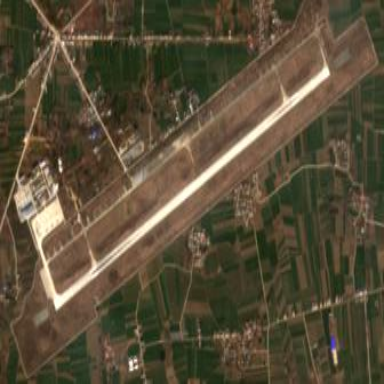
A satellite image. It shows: Military airfield located within aerodrome.